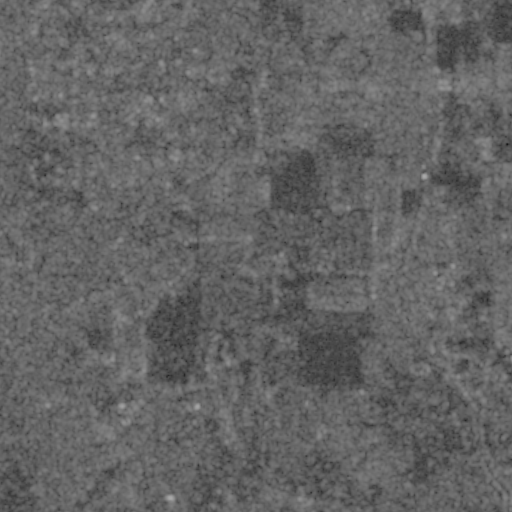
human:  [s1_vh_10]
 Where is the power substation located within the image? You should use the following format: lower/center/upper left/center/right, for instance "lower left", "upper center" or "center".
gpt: The power substation is located in the upper right of the image.
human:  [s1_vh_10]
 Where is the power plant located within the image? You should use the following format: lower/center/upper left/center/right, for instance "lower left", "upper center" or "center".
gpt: There is no power plant in the image.

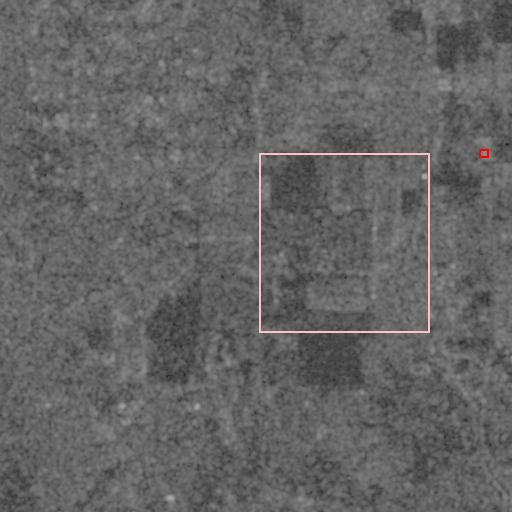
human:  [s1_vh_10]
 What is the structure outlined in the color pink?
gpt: The structure outlined in pink is a crop field.
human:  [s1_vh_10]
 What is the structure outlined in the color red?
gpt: The structure outlined in red is a power substation.
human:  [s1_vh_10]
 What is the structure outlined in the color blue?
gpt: There is no blue outline.